Question: I created a User Defined Runtime Attributes to my custom UIView in IB, and the interesting thing is, that I can access it in touchesBegan:withEvent: method but not in initWithCoder: Do you know why?

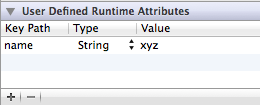
Answer: It is because the views from IB are finished loading after 'initWithCoder'. The following will help you understand the process. It is explained for 'UIViewControllers', but the concept is the same (from the <URL>:
> When you create a view controller in a storyboard, the attributes you
configure in Interface Builder are serialized into an archive. Later,
when the view controller is instantiated, this archive is loaded into
memory and processed. The result is a set of objects whose attributes
match those you set in Interface Builder. The archive is loaded by
calling the view controller's initWithCoder: method.